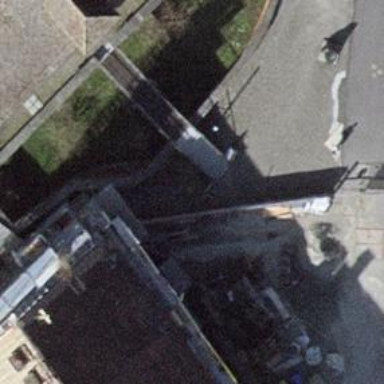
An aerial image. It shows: Concrete steps.